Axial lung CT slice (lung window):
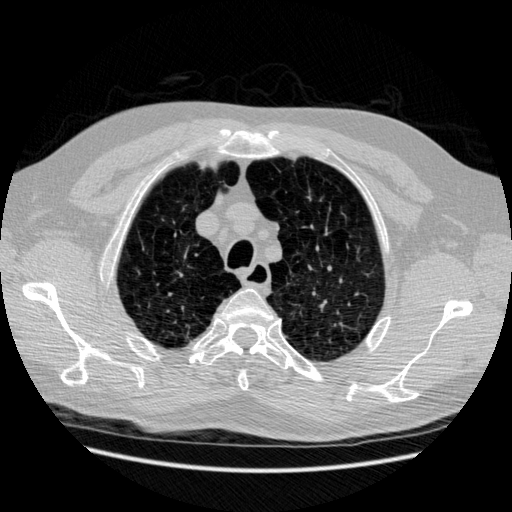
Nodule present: no